Interaction volume radius: 5 \u00c5
Interaction volume height: 10 \u00c5
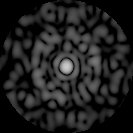
Disorder parameter: 0.8031